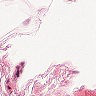
Metastatic tissue present: no